Question: Mobile data used?
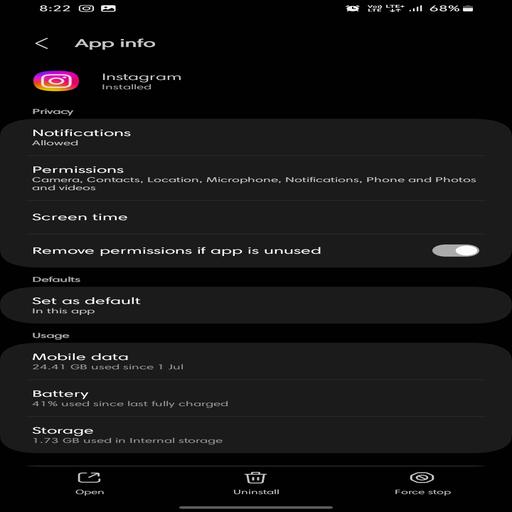
Answer: 24.41 GB